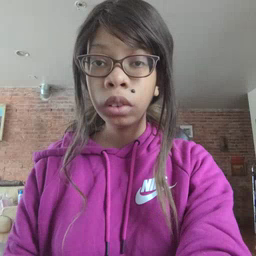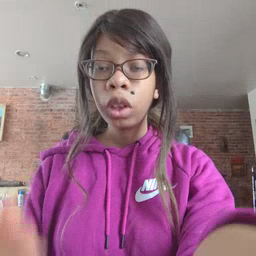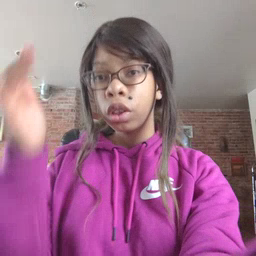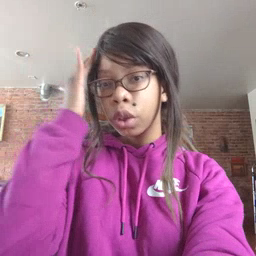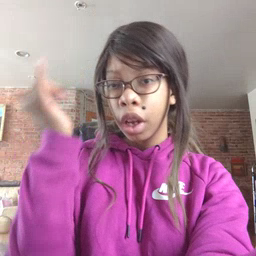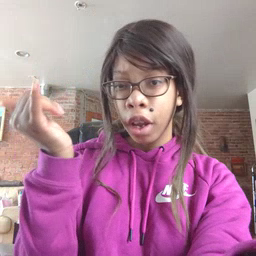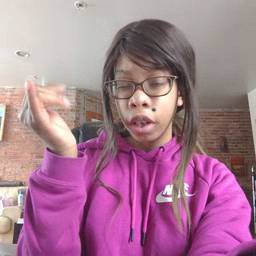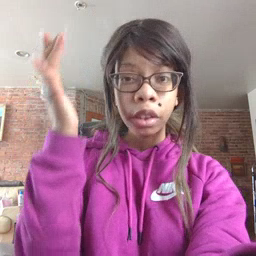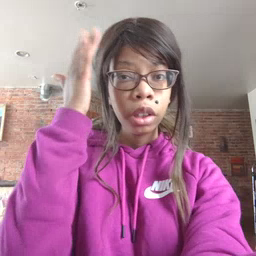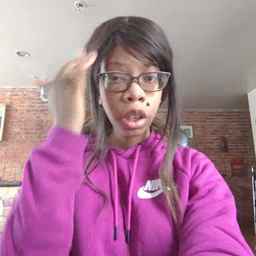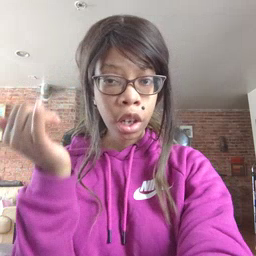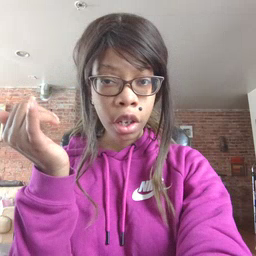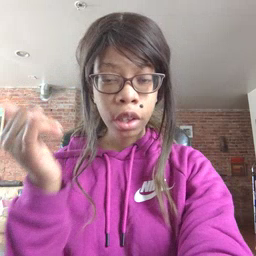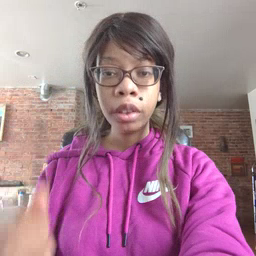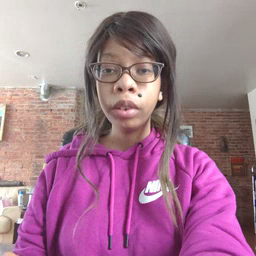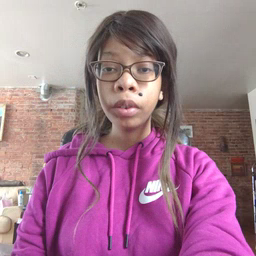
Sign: why